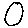
Label: circle